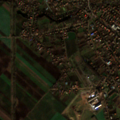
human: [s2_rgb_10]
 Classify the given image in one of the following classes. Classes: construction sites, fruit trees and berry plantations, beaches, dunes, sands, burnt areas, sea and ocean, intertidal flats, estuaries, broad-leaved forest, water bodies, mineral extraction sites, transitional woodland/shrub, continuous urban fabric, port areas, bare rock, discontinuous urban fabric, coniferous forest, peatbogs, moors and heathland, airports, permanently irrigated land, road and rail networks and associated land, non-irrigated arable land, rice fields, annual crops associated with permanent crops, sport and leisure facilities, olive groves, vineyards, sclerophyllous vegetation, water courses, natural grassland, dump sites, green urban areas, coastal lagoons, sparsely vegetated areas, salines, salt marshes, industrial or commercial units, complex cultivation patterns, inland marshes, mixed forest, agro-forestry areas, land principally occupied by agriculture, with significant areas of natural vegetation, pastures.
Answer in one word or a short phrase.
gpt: discontinuous urban fabric, non-irrigated arable land, land principally occupied by agriculture, with significant areas of natural vegetation